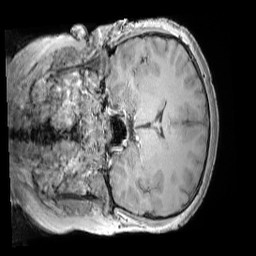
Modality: MP2RAGE
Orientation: coronal
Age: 10
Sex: male
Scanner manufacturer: siemens
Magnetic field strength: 3 T
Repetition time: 4 s
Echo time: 0.00303 s